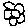
Label: flower